Question: I'm trying to transform a very simple JSON in to a NSDicationary to then populate my CoreData model with the retrieved data, the problem is after I get my json from the server and try to parse it to a NSDicationary my dictionary just show I have 811 values inside but they all are empry values.

I have printed my json (NSData) and all the content is there and my error var is null after this point.
This is the piece of code I use to do the parse:
'''
[NSJSONSerialization JSONObjectWithData:jsonData options:NSJSONReadingMutableContainers|NSJSONReadingMutableLeaves error:&error]
'''
And here is an example of my JSON:
'''
[
{
"product": "A",
"name": "B"
},
{
"product": "B",
"name": "A"
}
]
'''
If I print the data using the code below, the result is exactly the same I get from my server:
'''
[[NSString alloc] initWithData:jsonData encoding:NSUTF8StringEncoding]
'''
After clicking in the "I" (information) icon I got that:
> Execution was interrupted, reason: Attempted to dereference an invalid
ObjC Object or send it an unrecognized selector. The process has been
returned to the state before expression evaluation.
But can't understand why...
I have already searched for this on stackoverflow and I didn't find any solution to my problem, maybe I'm searching with the wrongs terms.
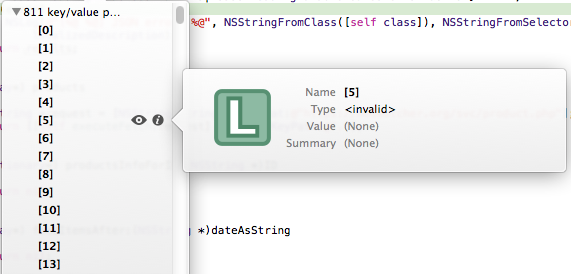
Answer: You say you are parsing your JSON into an 'NSDictionary' but the top-level data structure of your JSON is an array. Parse your JSON into an 'NSArray'; each element of this array will be an 'NSDictionary'.